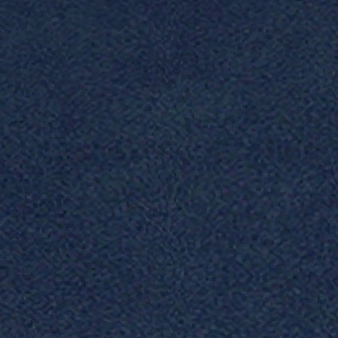
Label: other